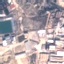
Land use / land cover: Industrial